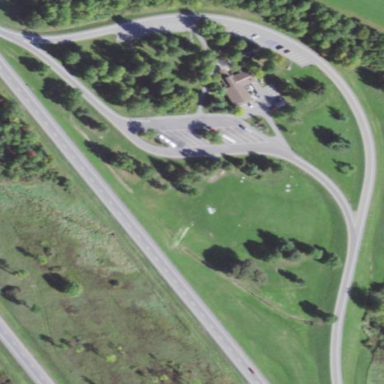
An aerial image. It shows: Rest area along the road.